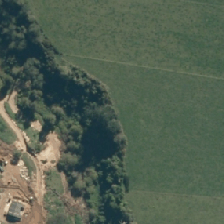
Land cover: indigenous_forest